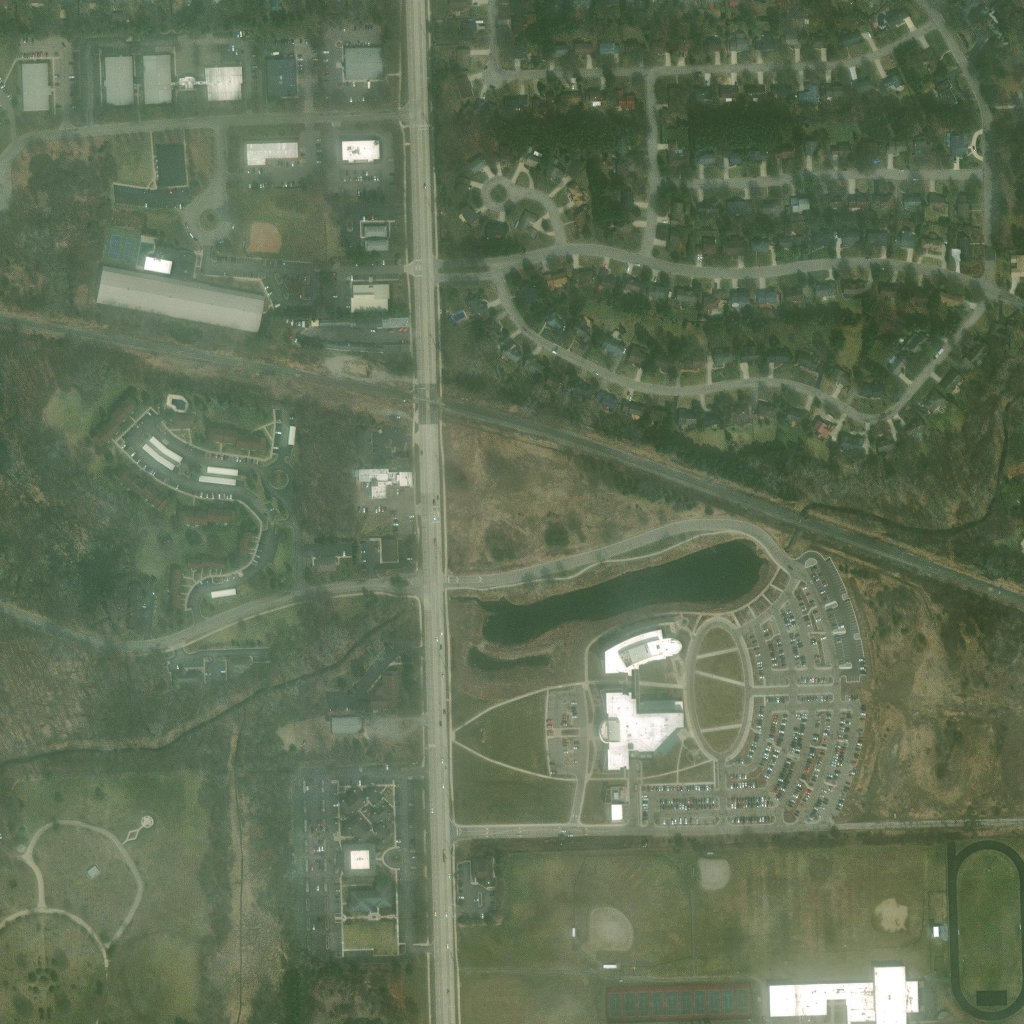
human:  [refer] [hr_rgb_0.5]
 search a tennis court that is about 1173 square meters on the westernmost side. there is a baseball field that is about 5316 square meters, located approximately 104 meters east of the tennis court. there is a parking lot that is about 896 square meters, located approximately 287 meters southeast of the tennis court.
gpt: <box>[[10, 22, 13, 26, 0]]</box>